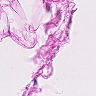
Metastatic tissue present: no